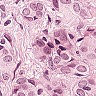
Metastatic tissue present: yes